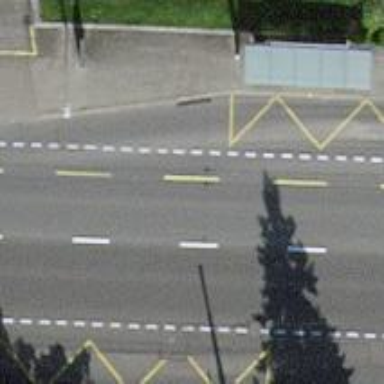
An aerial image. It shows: Trolleybus stop position for public transport.